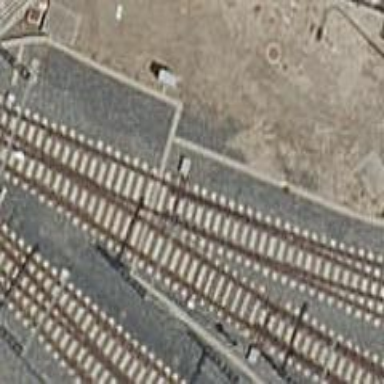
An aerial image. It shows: Railway switch.